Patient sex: F
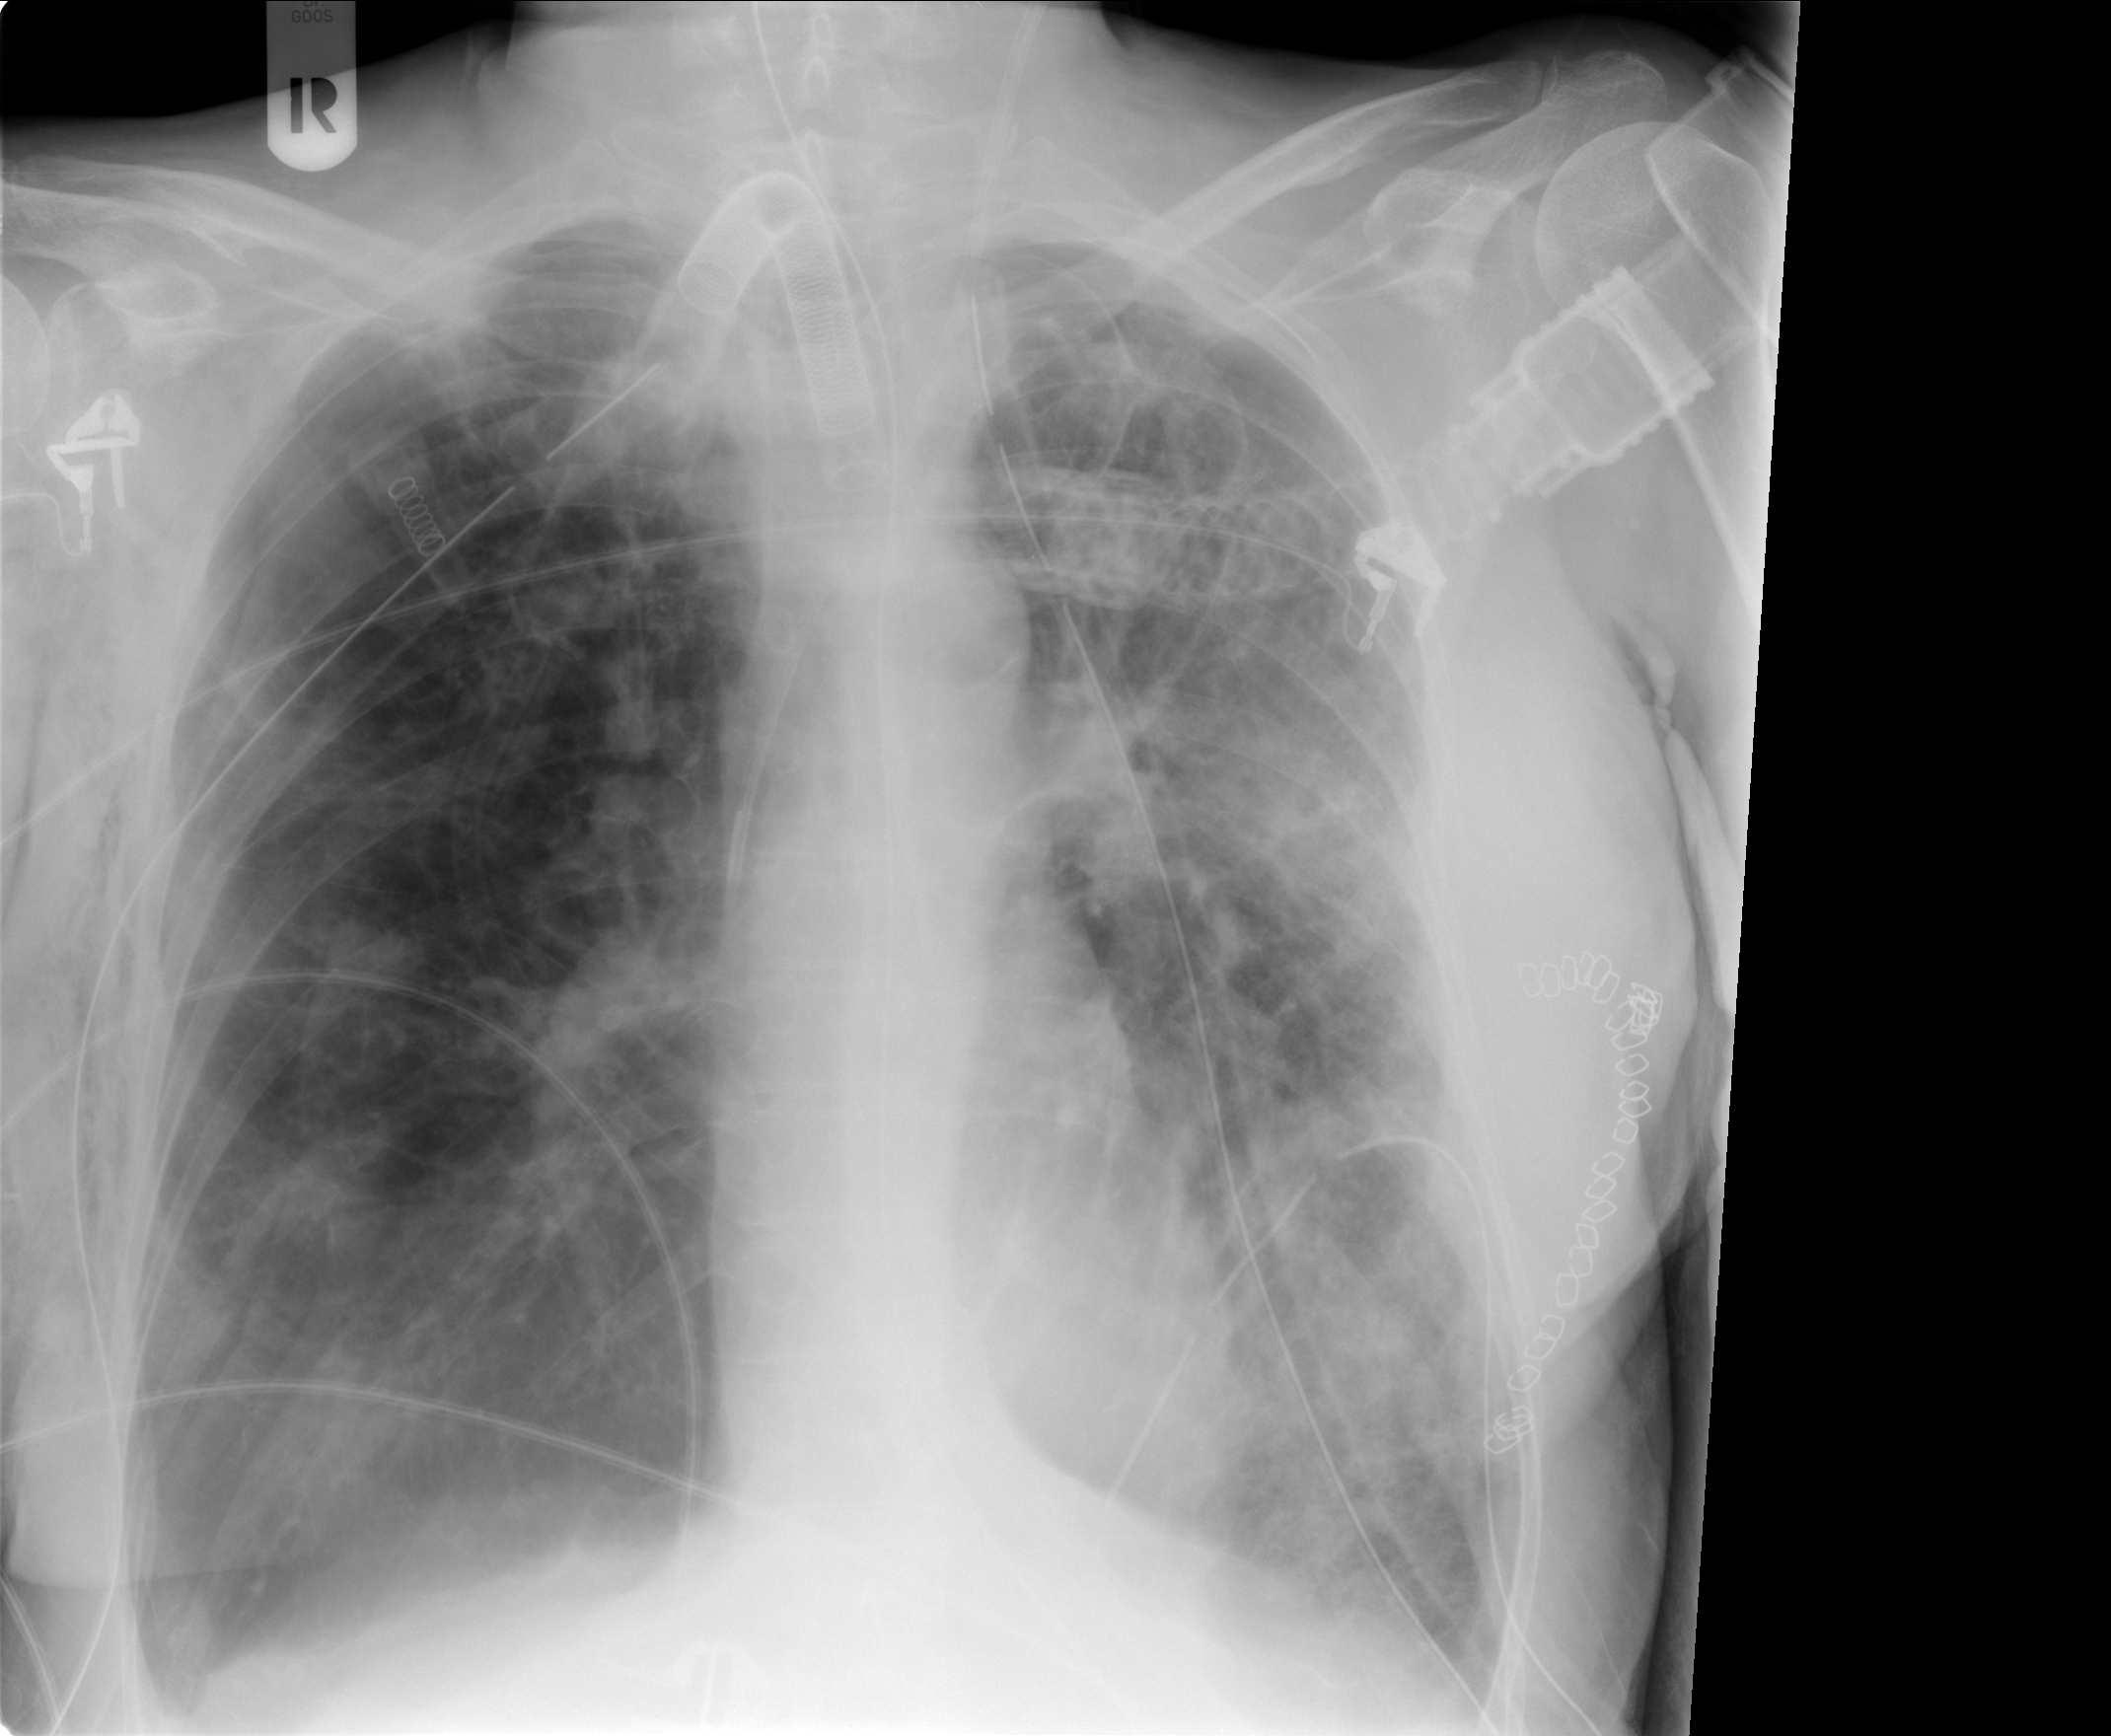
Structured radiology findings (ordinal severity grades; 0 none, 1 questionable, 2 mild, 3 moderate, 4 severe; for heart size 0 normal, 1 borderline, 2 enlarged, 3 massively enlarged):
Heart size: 0
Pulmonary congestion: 0
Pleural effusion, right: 0
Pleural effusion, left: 0
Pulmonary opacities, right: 2
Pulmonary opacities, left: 3
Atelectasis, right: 2
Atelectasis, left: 2